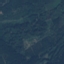
Label: Forest